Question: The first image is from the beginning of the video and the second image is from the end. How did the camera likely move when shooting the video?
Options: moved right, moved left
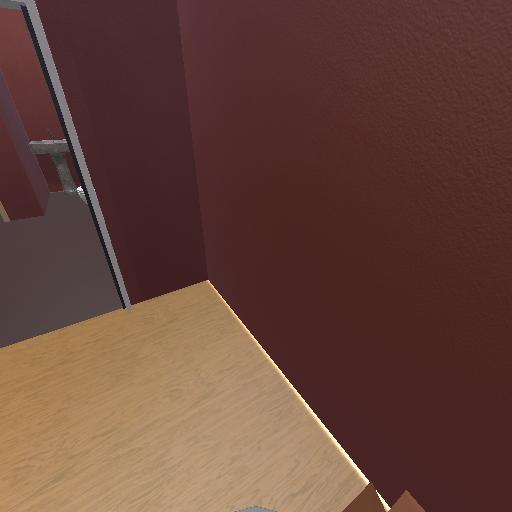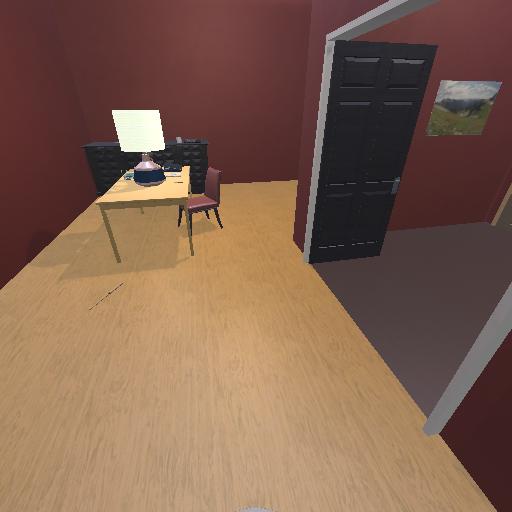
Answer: moved right